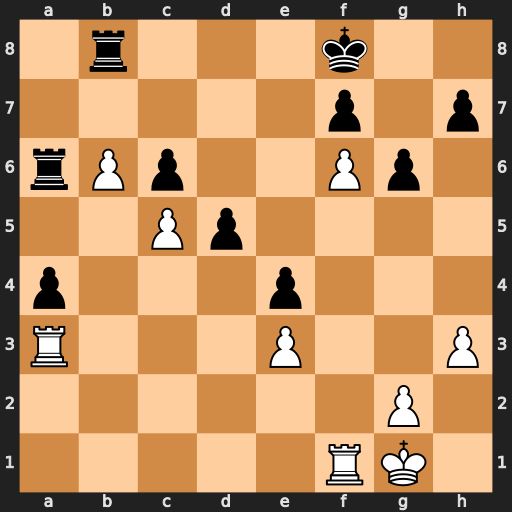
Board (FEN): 1r3k2/5p1p/rPp2Pp1/2Pp4/p3p3/R3P2P/6P1/5RK1
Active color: w
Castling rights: -
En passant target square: -
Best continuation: Rfa1 Ke8 Rxa4 Rxa4 Rxa4